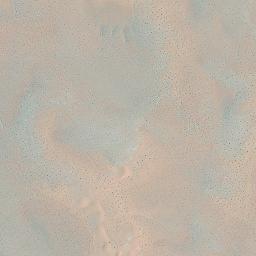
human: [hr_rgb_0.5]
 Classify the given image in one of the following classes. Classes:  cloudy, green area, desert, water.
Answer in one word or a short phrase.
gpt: desert